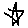
Label: star